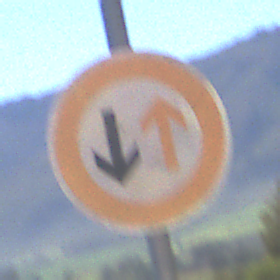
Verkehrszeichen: VorrangDesGegenverkehrs
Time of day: MorningAfternoon
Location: Outdoor (RoadRail)
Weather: Clear
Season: NotSpecified
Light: Natural